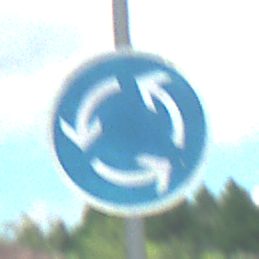
Verkehrszeichen: Kreisverkehr
Umgebung: Outdoor, Nature
Tageszeit: Midday
Wetter: PartlyCloudy
Licht: Natural
Jahreszeit: NotSpecified
Kontrast: HighContrast